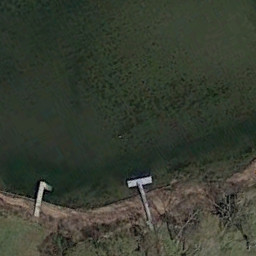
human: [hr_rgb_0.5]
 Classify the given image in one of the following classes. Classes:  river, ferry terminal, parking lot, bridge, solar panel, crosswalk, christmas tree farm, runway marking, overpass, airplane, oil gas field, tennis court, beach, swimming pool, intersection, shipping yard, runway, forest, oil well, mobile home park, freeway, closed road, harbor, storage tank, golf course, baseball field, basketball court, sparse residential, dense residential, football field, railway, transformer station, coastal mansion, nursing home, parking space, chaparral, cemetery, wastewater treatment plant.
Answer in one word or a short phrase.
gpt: ferry terminal